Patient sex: M
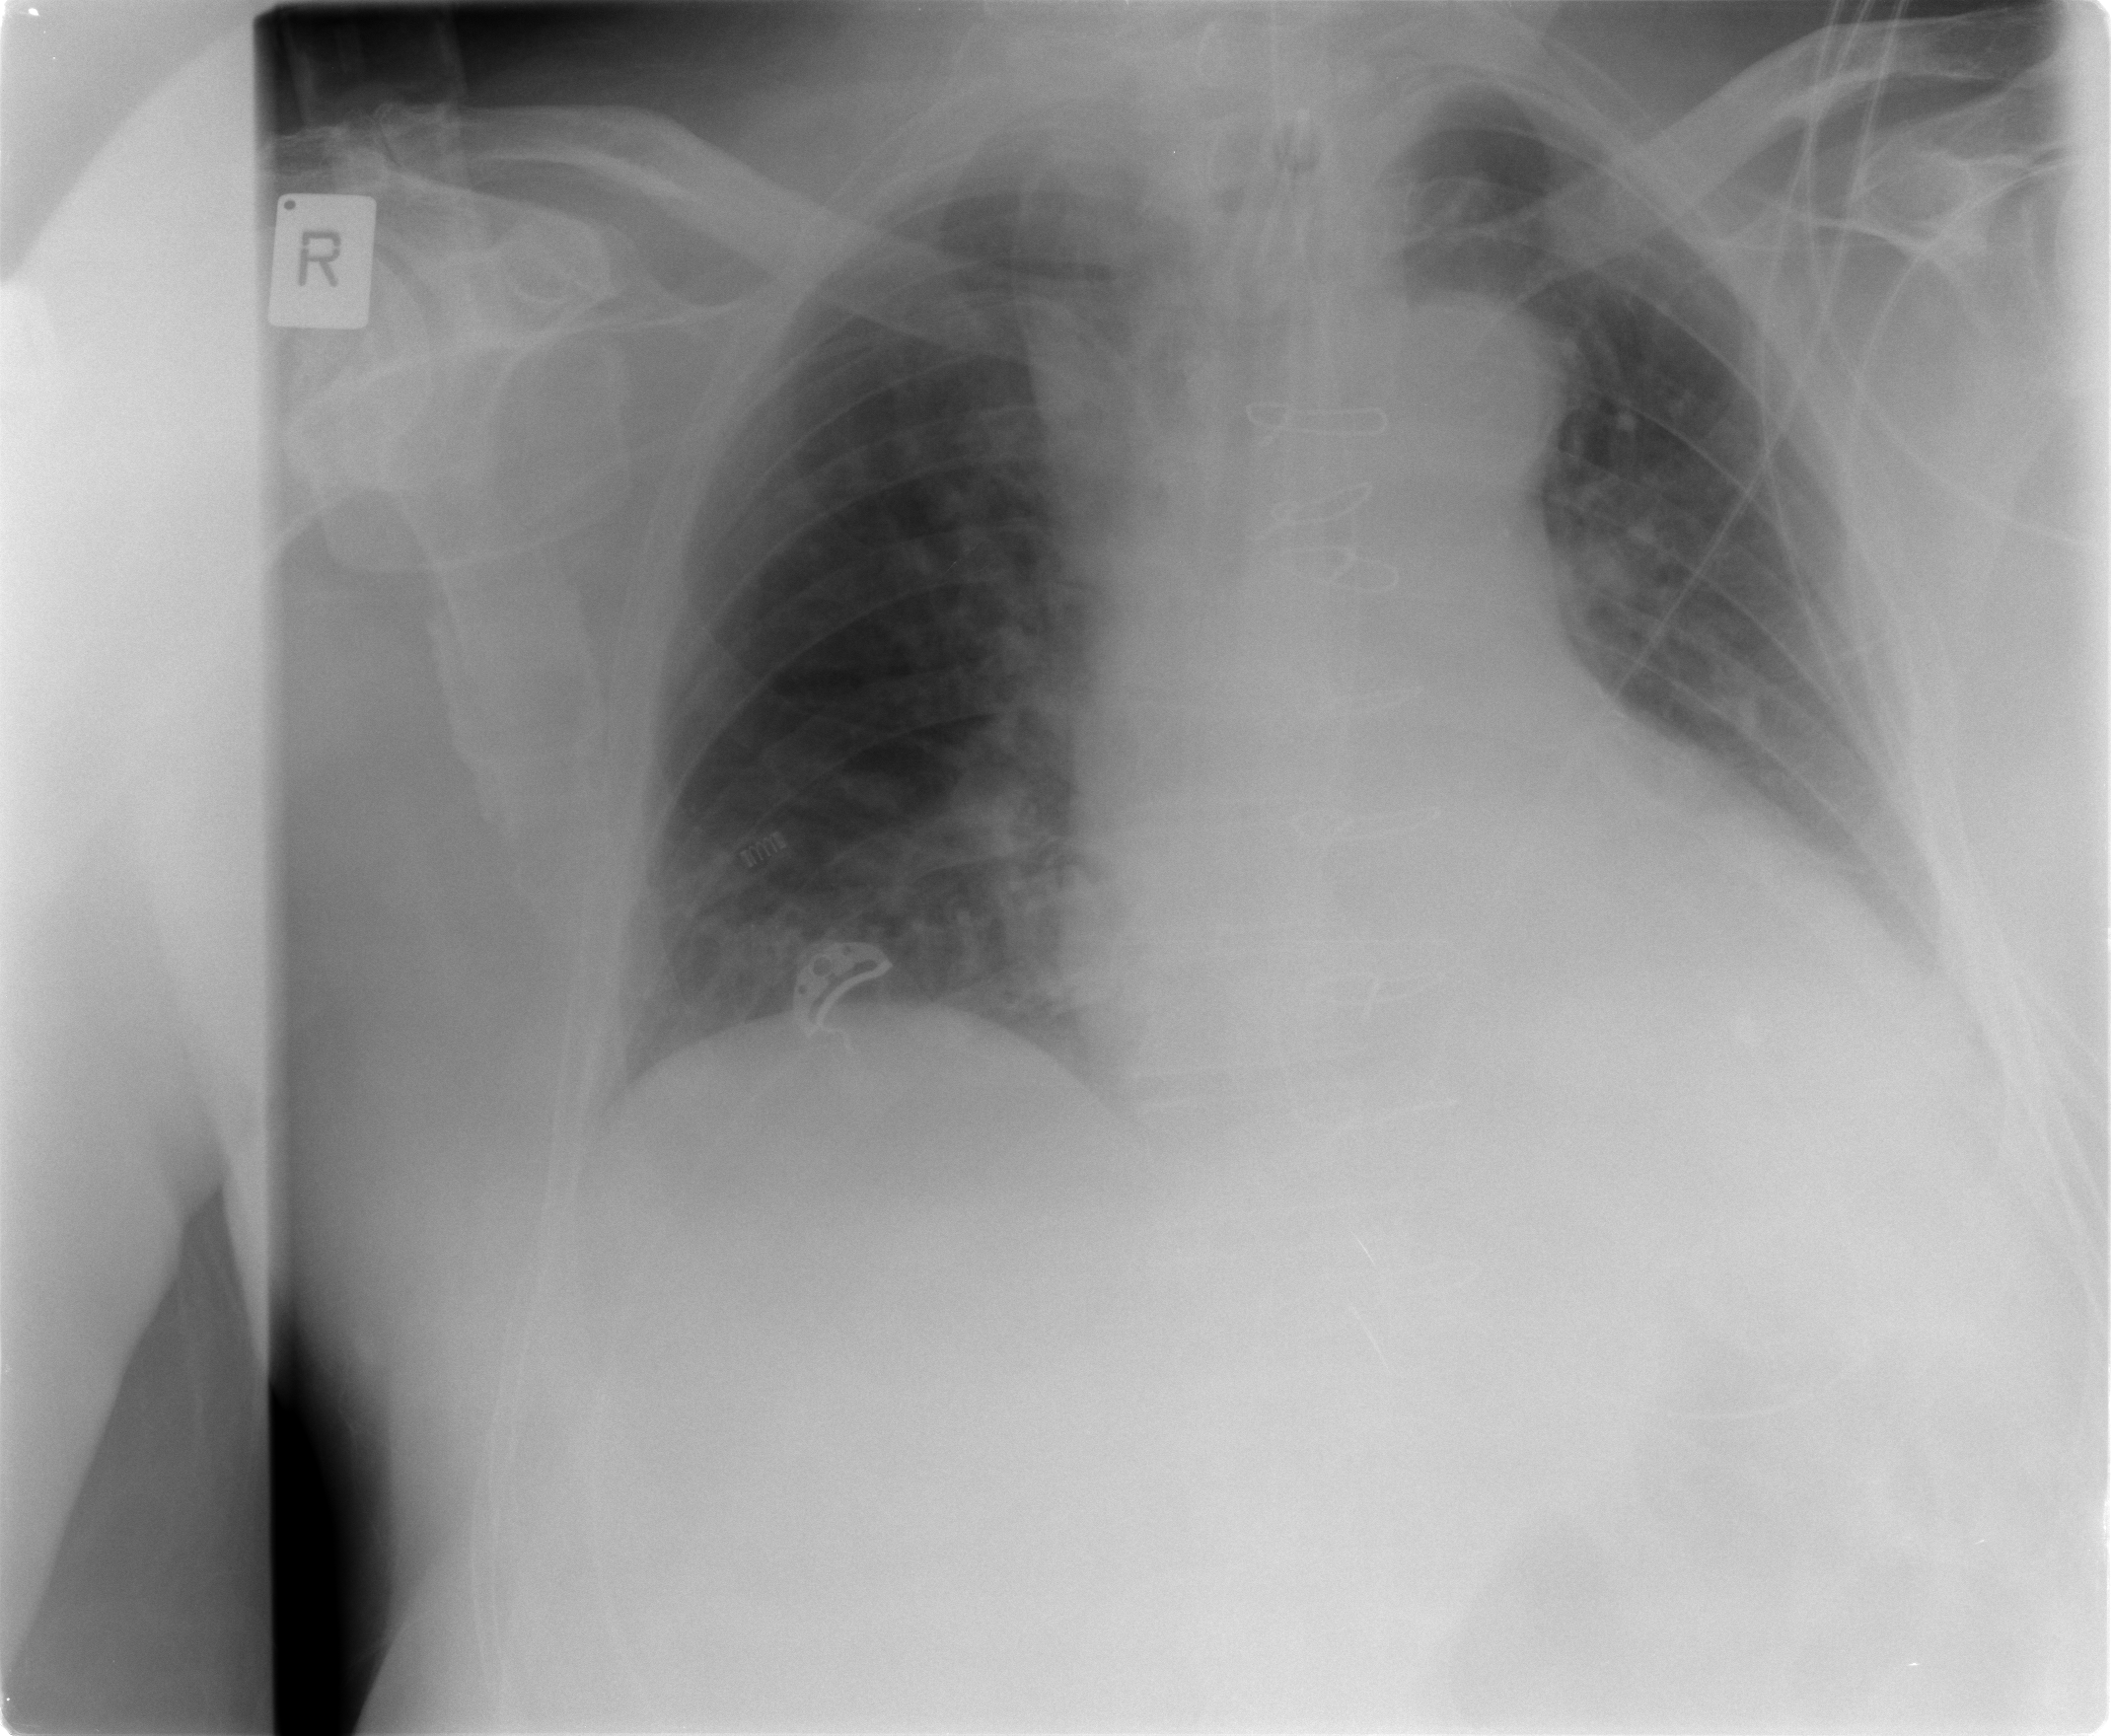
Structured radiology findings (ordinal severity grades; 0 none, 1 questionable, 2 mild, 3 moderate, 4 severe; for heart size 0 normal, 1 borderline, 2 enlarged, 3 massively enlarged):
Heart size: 1
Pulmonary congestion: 0
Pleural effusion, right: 0
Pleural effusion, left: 1
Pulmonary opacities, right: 0
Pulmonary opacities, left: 0
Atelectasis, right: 0
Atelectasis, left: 2